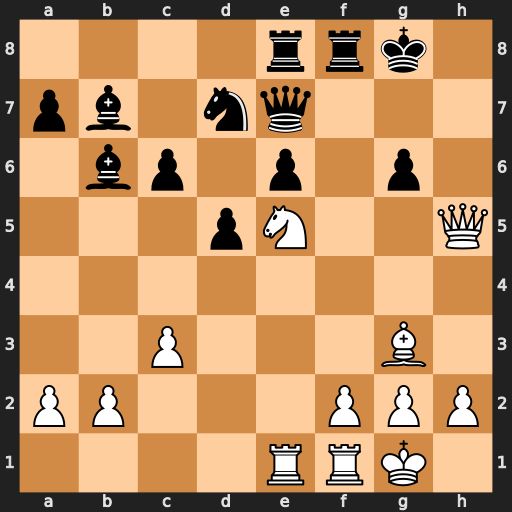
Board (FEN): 4rrk1/pb1nq3/1bp1p1p1/3pN2Q/8/2P3B1/PP3PPP/4RRK1
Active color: w
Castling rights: -
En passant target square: -
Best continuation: Qxg6+ Qg7 Qxg7+ Kxg7 Nxd7